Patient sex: M
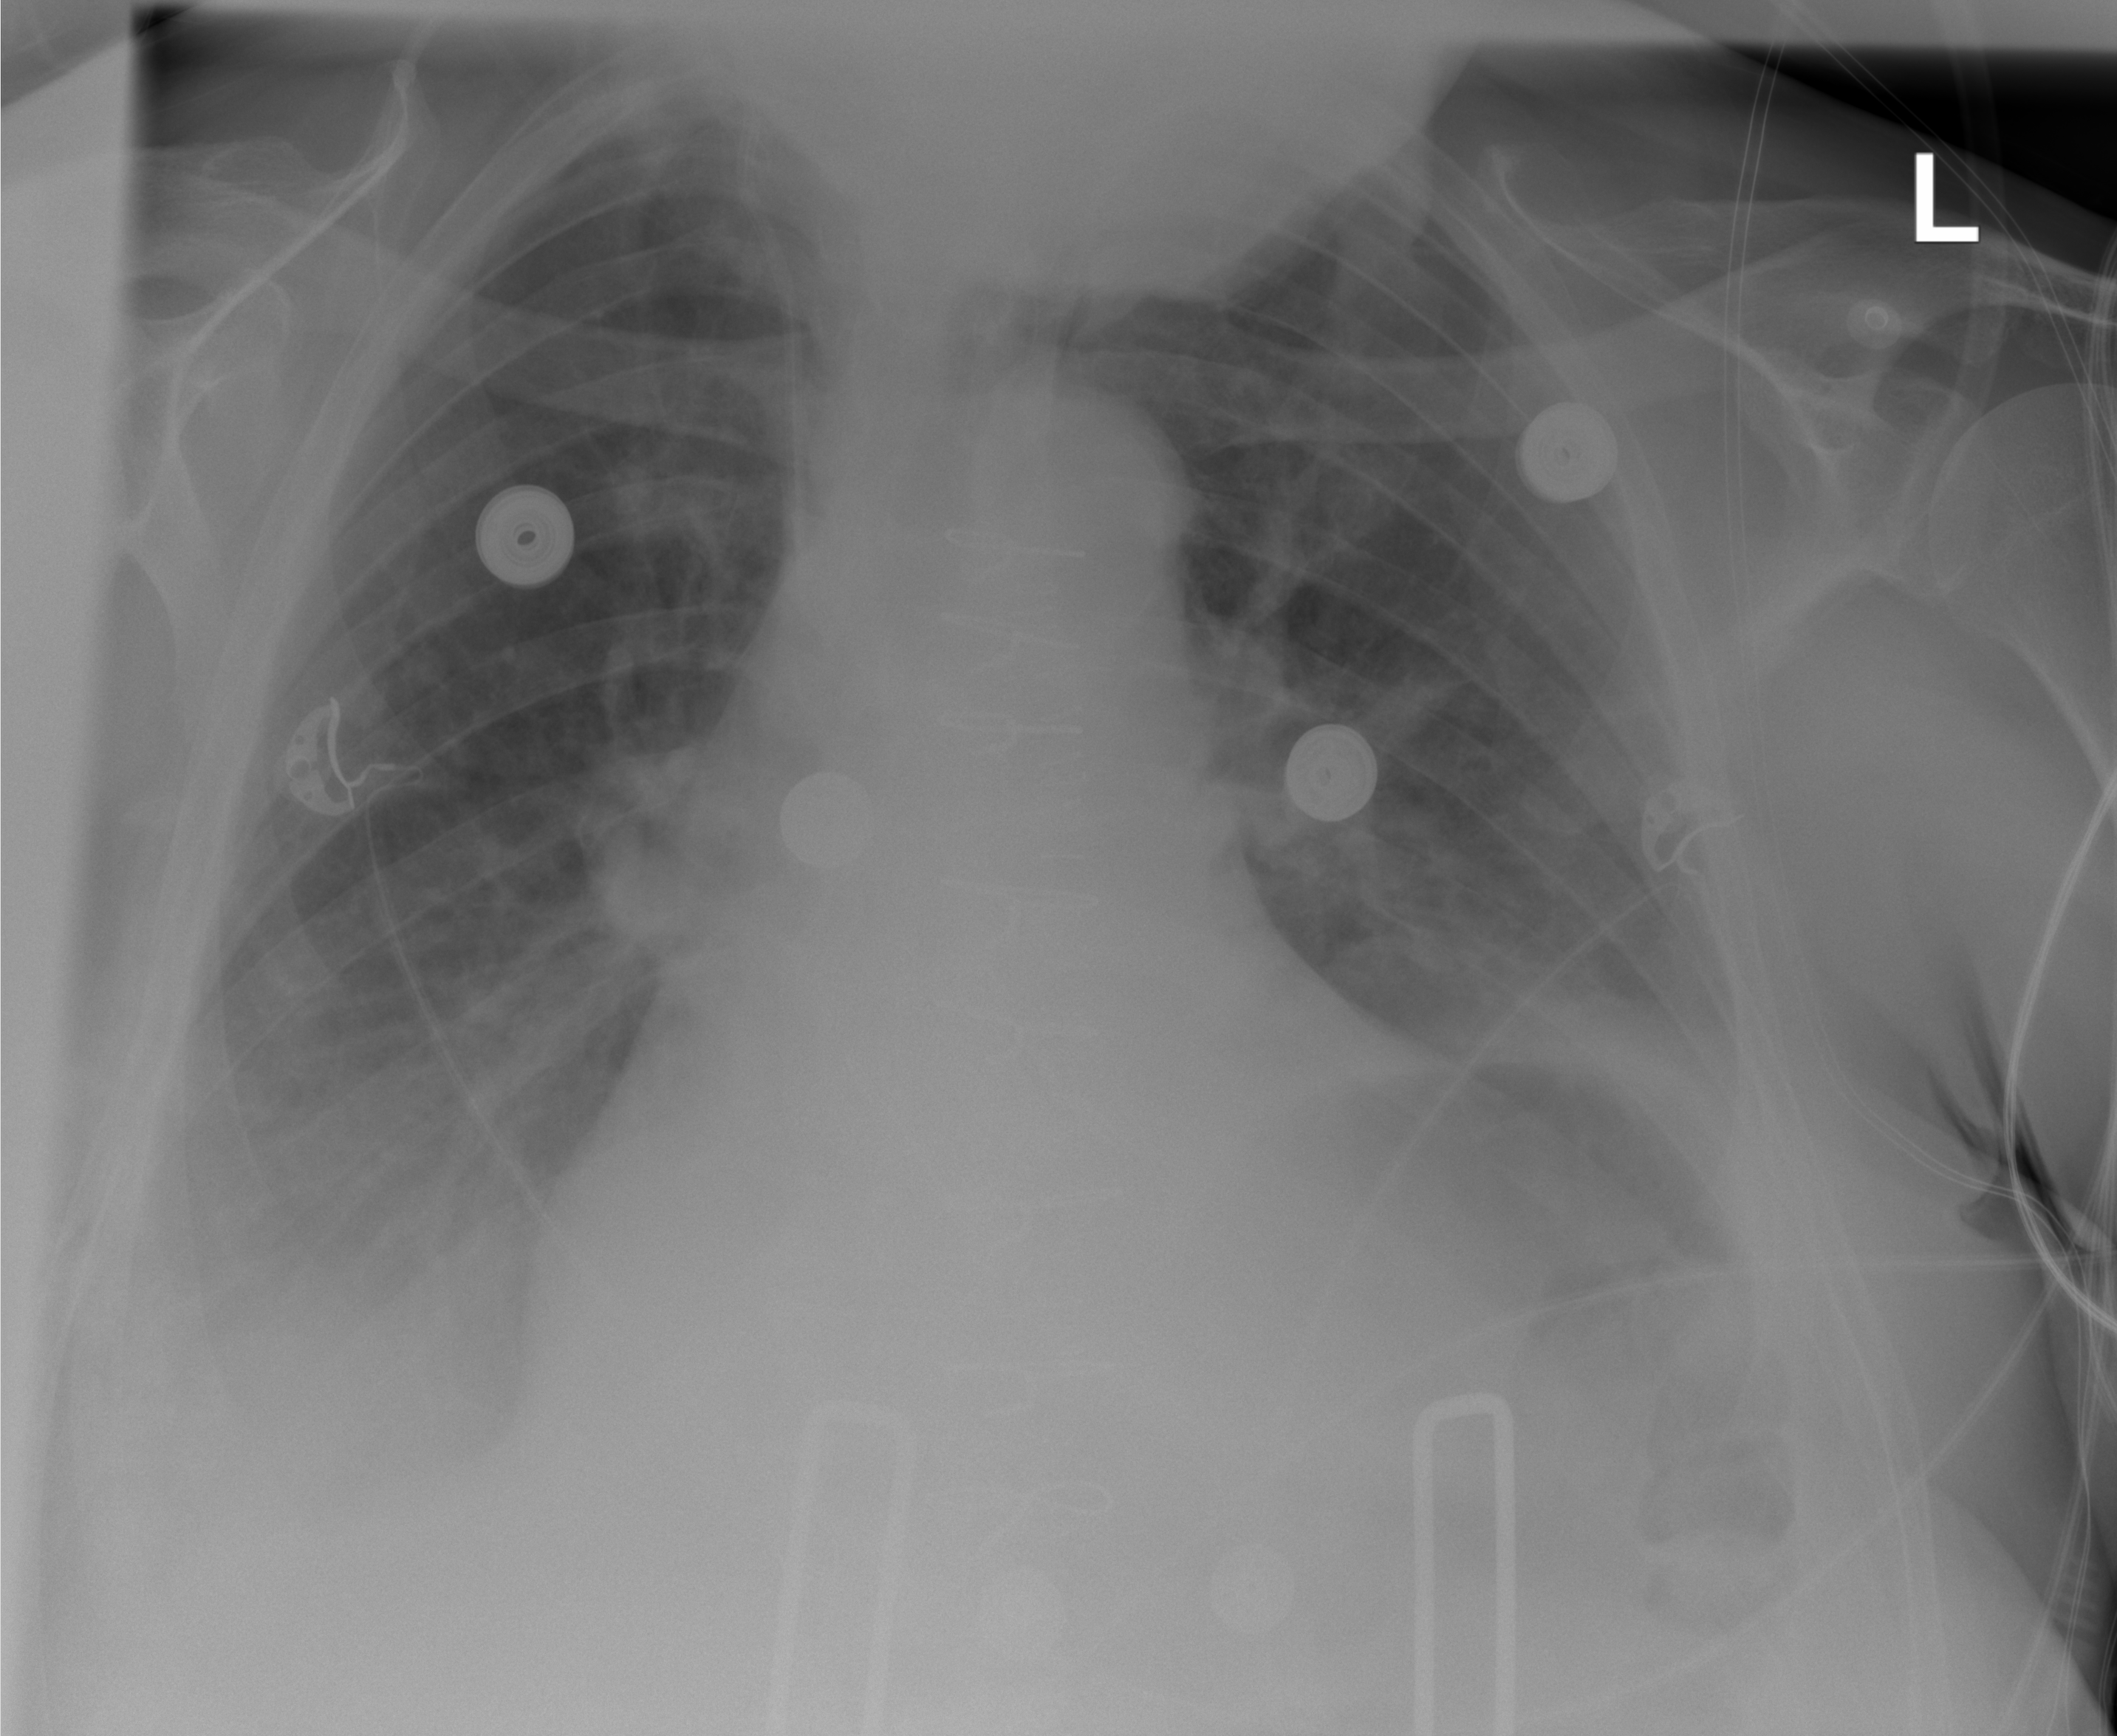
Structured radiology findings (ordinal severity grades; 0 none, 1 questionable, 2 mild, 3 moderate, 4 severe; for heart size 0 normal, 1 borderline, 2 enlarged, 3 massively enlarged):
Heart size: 2
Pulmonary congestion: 2
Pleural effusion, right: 2
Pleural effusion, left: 2
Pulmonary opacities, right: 0
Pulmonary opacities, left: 0
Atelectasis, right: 2
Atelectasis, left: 2